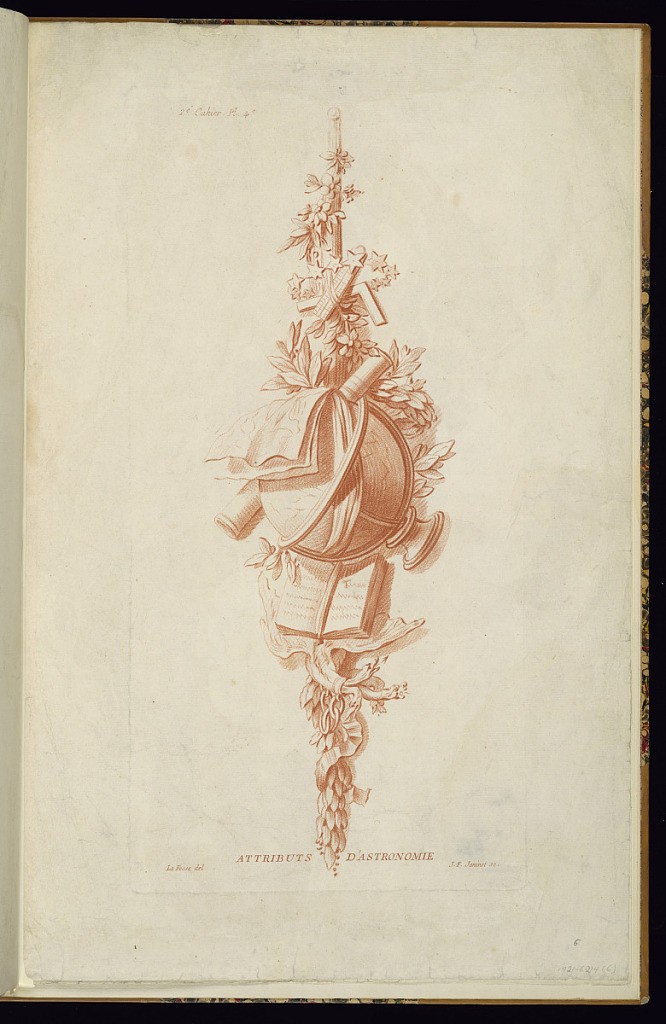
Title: ATTRIBUTS D’ASTRONOMIE
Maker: Jean-Charles Delafosse, French, 1734 – 1789
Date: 1772–77
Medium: Crayon-manner etching in red ink on laid paper
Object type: Print
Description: Design for an ornamental hanging trophy featuring objects associated with astronomy. The objects include, crown of stars, flowers, ribbons, laurel leaves, measuring devices, rulers, maps, a globe, telescope, and a chained three-headed creature. The plate is titled, numbered, and signed.